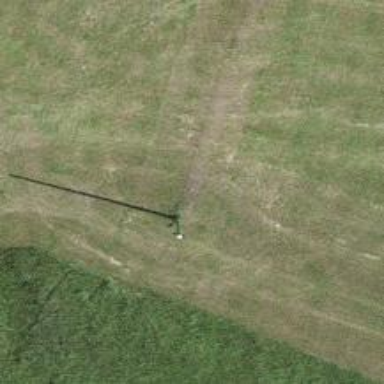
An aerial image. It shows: Utility pole as the man-made structure.